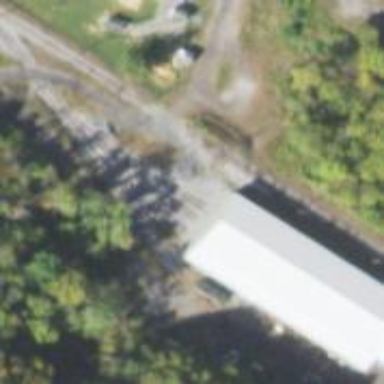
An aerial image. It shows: Preserved railway spur service with rails.